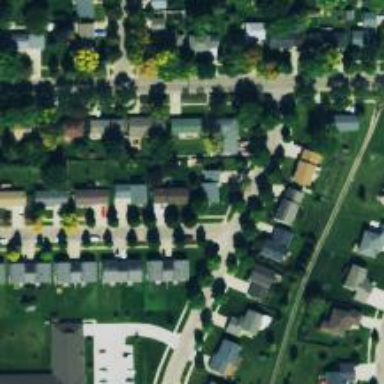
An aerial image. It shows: Residential road.